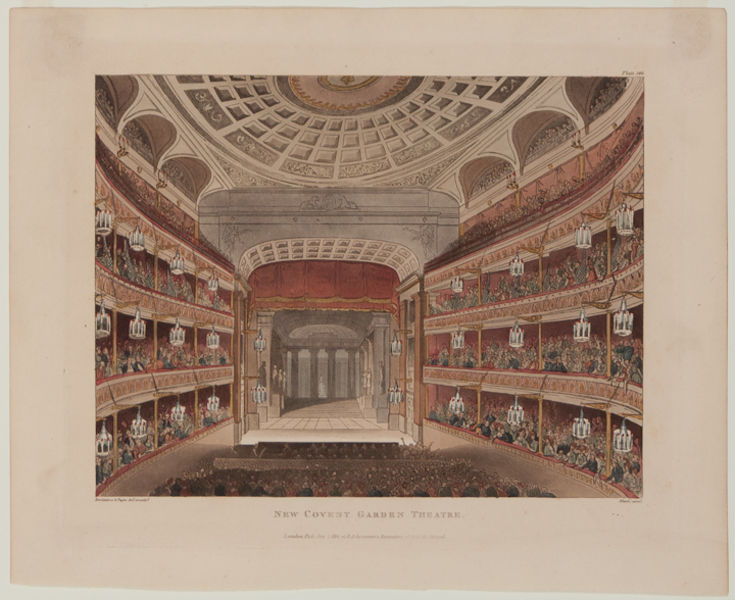
Titel: New Covent Garden Theatre, from The Microcosm of London
Künstler: Thomas Rowlandson
Standort: Amherst (Massachusetts, USA)
Institution: Mead Art Museum, Amherst College
Schlagwörter: architecture, audience, balcony, blue, chandelier, columns, crowd, curtain, curtains, gathering, hall, ornate, people, red, stairs, steps, white, arm, gold, gray, old, theatre, pink, print, brown, floor, greek, building, orange, roof, drapes, light, garden, way, drawing, color, shadow, door, scene, lights, collums, dome, opera house, seats, theater, ceiling, opera, gallery, lines, book, play, colour, fresco, drama, humans, boxes, crowds, text, tiles, entertainment, grand, concert, performance, stage, indoor, balconies, new, pillars, copy, colo, up, point of view, show, gala, corridor, colums, tiers, pit, orchestra, set, chandeliers, song, thater, coffered, seeling, dresco, old theatre, xerox, new covent garden theatre, covent garden, covent, playhouse, garden theatre, pov, theter, parter, new covert garden theatre, covent garden theatre, new covest garden theatre, preformansce, performnace, theatres